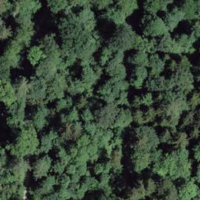
EUNIS habitat code: 53
Species observed at this site:
Corvus corone
Fagus sylvatica
Erithacus rubecula
Milvus milvus
Phoenicurus ochruros
Fringilla coelebs
Turdus merula